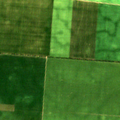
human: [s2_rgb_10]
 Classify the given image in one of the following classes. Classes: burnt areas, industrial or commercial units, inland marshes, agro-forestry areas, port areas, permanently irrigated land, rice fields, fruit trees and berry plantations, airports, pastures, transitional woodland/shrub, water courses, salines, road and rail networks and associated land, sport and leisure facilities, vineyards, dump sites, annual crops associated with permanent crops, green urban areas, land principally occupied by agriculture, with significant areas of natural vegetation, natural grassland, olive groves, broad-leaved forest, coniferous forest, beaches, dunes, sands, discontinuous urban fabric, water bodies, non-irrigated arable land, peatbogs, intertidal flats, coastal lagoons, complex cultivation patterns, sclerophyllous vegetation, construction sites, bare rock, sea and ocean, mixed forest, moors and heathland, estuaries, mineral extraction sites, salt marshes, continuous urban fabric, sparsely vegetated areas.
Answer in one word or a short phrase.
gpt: non-irrigated arable land